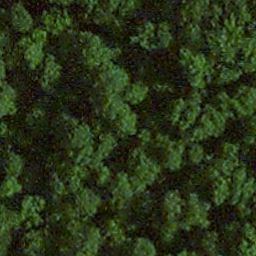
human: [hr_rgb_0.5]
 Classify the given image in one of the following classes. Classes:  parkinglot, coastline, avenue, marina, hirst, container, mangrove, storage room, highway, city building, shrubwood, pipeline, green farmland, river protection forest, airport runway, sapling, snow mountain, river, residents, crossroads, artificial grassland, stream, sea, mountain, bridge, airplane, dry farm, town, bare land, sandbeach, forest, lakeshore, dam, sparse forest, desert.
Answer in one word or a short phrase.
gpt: forest